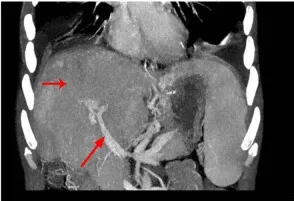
Imaging examination: (a) During reexamination in 2022: Significant worsening of main portal vein stenosis (indicated by the red arrow) with partial intrahepatic branches essentially having disappeared. In the portal venous phase of CT, significantly lower enhancement in most of the liver than in the spleen (indicated by the red arrow), significantly more aggravated portal hypertension, significantly thicker varices in the esophagus and stomach fundus, and a thicker splenorenal venous shunt.
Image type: radiology (ct)